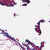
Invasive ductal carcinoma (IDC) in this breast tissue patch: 0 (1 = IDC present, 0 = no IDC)